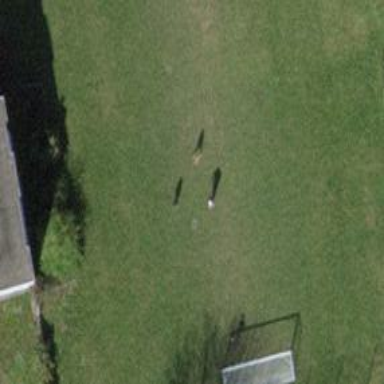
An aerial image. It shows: Soccer pitch designated for leisure and sports activities.